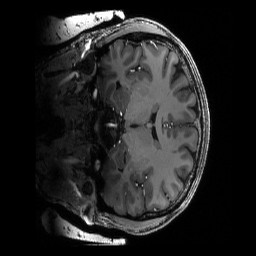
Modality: T1w
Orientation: coronal
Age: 27
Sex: male
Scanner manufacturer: siemens
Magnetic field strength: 6.98 T
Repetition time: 3.1 s
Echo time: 0.00242 s